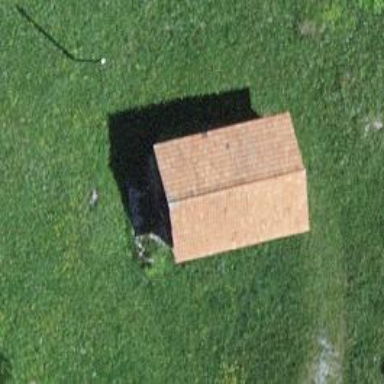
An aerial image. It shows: Stable building.